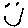
Label: smiley face